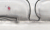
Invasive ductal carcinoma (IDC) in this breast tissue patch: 0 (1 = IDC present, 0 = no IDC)